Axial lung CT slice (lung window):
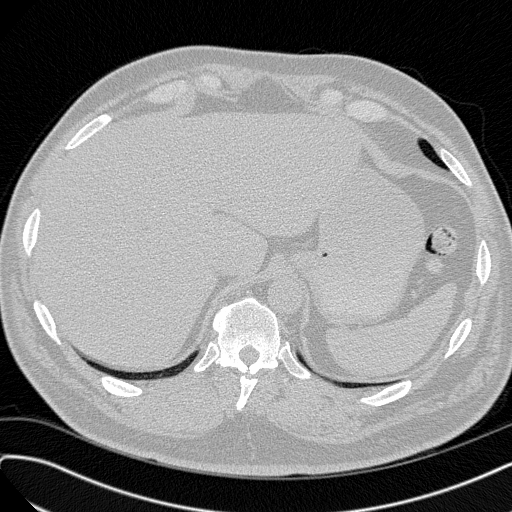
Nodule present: no